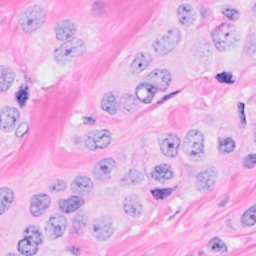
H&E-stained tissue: Breast